Question: I would like to ask how to find all VM/Hyper-V on Window Server 2012 with the use of power-shell and then restart/reboot them with the use of power-shell script?
The next thing is:
I cannot even find any get command for it:

==================
Added in 2014-08-15
have find a reference link that help me a lot, just share here
<URL>
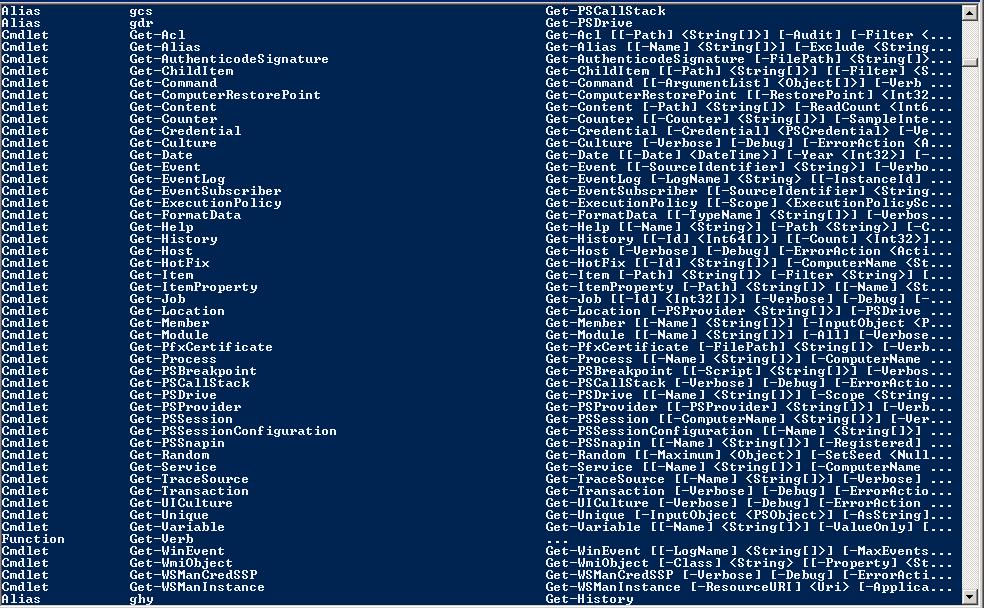
Answer: Run Powershell elevated (!) and execute following:
'''
ForEach ($VM in Hyper-V\Get-VM | Where {$_.State -ne "Off") {
Restart-Computer -ComputerName $VM.Name
}
'''
Non-elevated Powershell will not return any results.
Martin